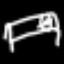
Label: bed